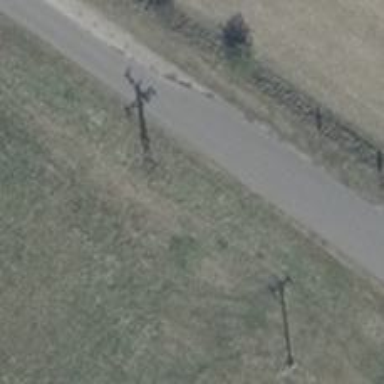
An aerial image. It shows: Power pole.